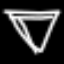
Label: diamond